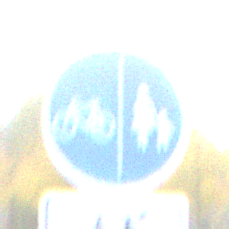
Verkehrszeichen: GetrennterRadUndGehwegRadwegLinks
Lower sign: EinspurigeFahrzeugeFrei4
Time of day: MorningAfternoon
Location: Outdoor (Suburban)
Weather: PartlyCloudy
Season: NotSpecified
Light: Natural